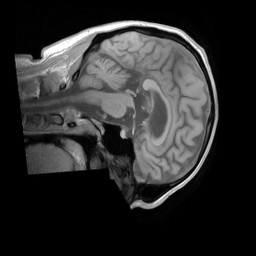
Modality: T1w
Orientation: sagittal
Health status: ill
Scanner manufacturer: siemens
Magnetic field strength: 3 T
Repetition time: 0.4 s
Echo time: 0.00272 s